Question: I am using Subclipse, though my working copy is up to date I get the following error when creating a tag:

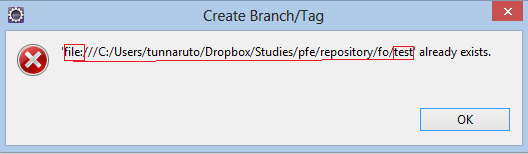
Answer: You should not be confused about the error message. the 'file' part in 'file:///' does not mean that 'test' is a file. It's an indication that the repository is located on the local storage support (file system).
However I have to admit That the error message isn't enough explicit in the part 'already exists'. The solution to this issue is to create the tag into a non already existing folder.
In other words you should not create the folder that will hold your tag before this step (using 'New Remote Folder' in view 'SVN Repositories'). The folder should be created at the moment of the tag creation. This is done by adding the new folder (e.g 'tag-folder') to the URL i.e 'file:///C:/Users/tunnaruto/Dropbox/Studies/pfe/repository/fo/test/tag-folder' and don't forget to check 'Create any intermediate folders that are missing'.